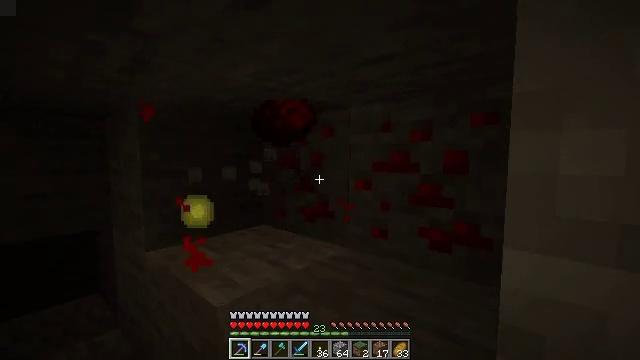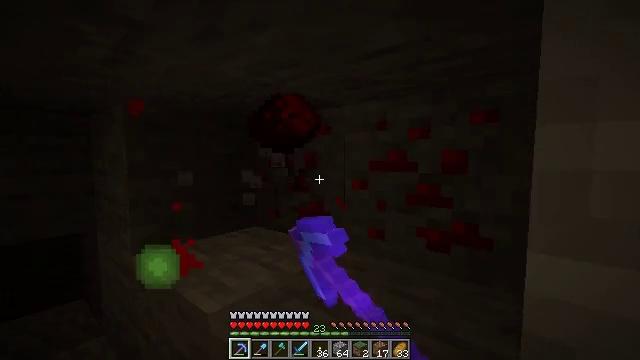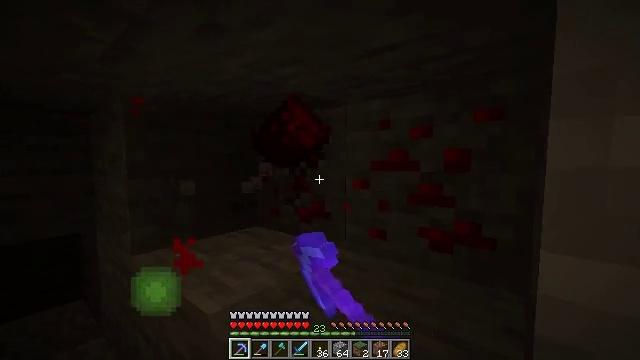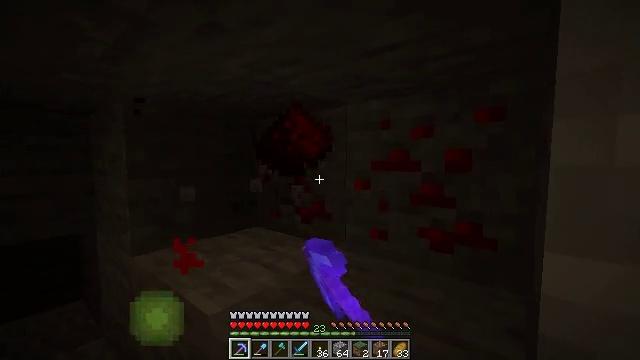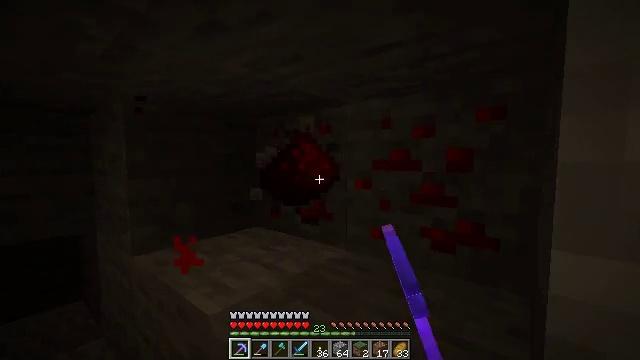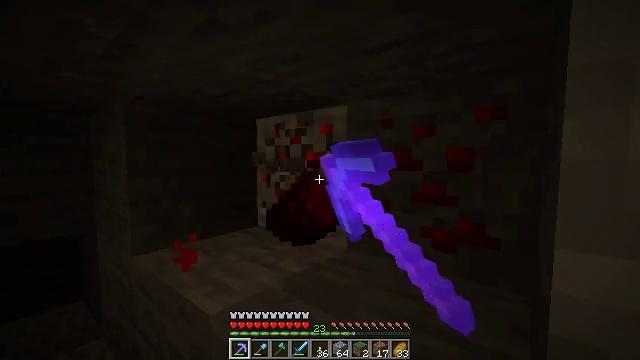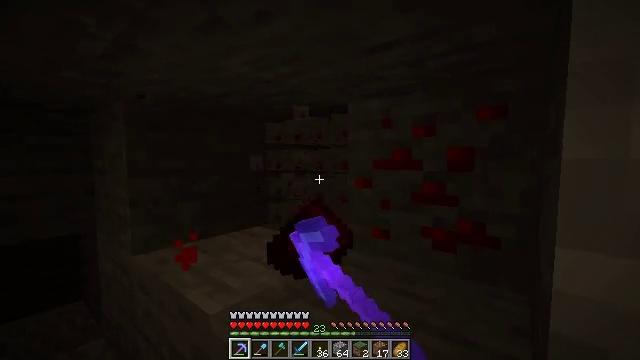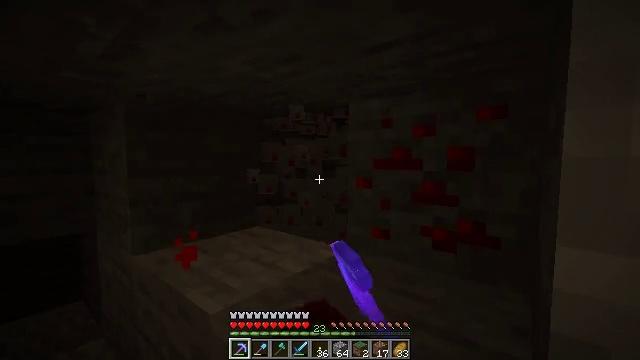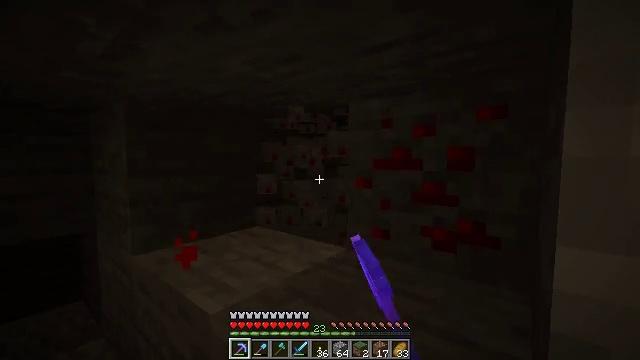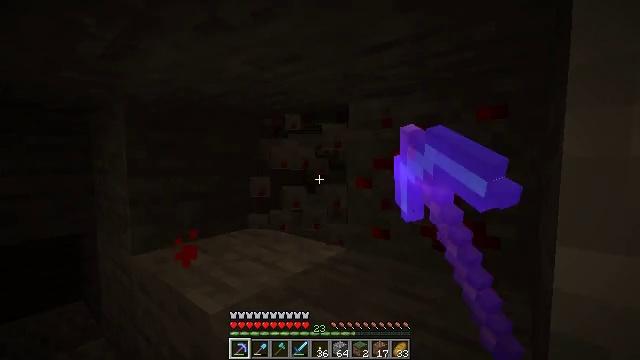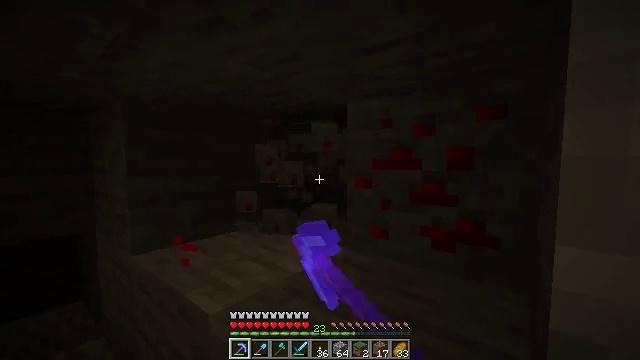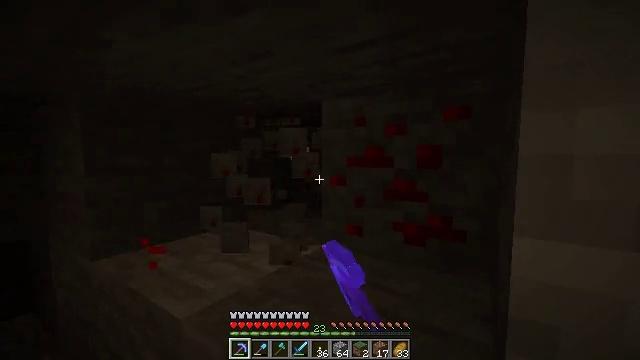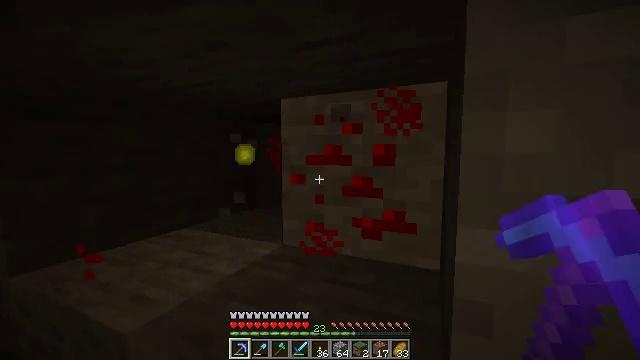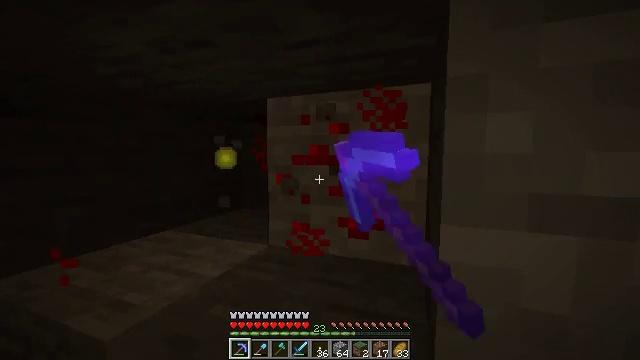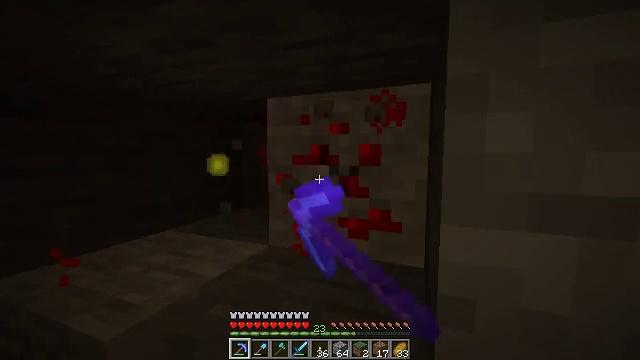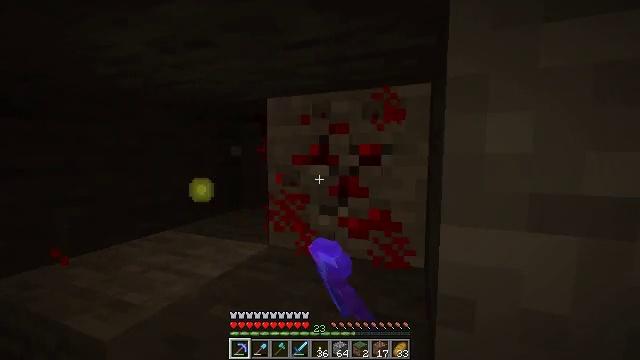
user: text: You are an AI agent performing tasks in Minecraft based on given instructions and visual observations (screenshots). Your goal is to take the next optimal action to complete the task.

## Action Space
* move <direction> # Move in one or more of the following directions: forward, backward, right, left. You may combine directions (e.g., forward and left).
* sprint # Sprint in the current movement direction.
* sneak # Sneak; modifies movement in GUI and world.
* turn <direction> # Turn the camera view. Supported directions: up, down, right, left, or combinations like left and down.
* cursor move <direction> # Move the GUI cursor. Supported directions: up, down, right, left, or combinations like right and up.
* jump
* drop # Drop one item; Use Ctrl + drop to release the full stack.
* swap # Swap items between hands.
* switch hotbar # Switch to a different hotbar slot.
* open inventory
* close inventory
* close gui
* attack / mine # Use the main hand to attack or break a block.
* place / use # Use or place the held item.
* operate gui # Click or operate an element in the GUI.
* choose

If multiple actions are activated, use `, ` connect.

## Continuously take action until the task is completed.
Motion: motion action
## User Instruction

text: Collect redstone ore for crafting and circuits.
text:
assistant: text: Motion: turn right, attack / mine
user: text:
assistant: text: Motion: attack / mine
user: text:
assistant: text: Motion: attack / mine
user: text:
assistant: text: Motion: attack / mine
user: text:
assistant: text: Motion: attack / mine
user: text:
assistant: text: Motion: attack / mine
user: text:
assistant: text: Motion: attack / mine
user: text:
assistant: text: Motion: attack / mine
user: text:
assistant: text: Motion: attack / mine
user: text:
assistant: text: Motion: attack / mine
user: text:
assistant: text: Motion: turn right, attack / mine
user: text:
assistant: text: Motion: turn right, attack / mine
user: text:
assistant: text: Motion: turn right, attack / mine
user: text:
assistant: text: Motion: attack / mine
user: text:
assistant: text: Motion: attack / mine
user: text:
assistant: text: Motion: attack / mine
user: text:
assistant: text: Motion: attack / mine
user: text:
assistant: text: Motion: attack / mine
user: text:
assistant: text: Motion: attack / mine
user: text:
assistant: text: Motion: attack / mine
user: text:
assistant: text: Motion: attack / mine
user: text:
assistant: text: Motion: attack / mine
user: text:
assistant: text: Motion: attack / mine
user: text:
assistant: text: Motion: attack / mine